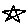
Label: star